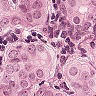
Metastatic tissue present: yes